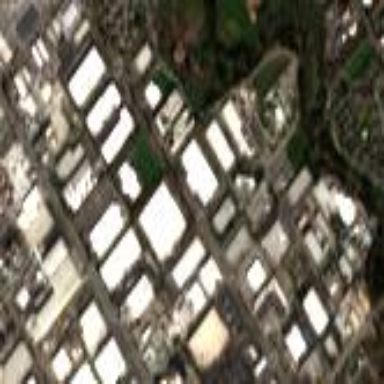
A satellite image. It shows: Industrial area.